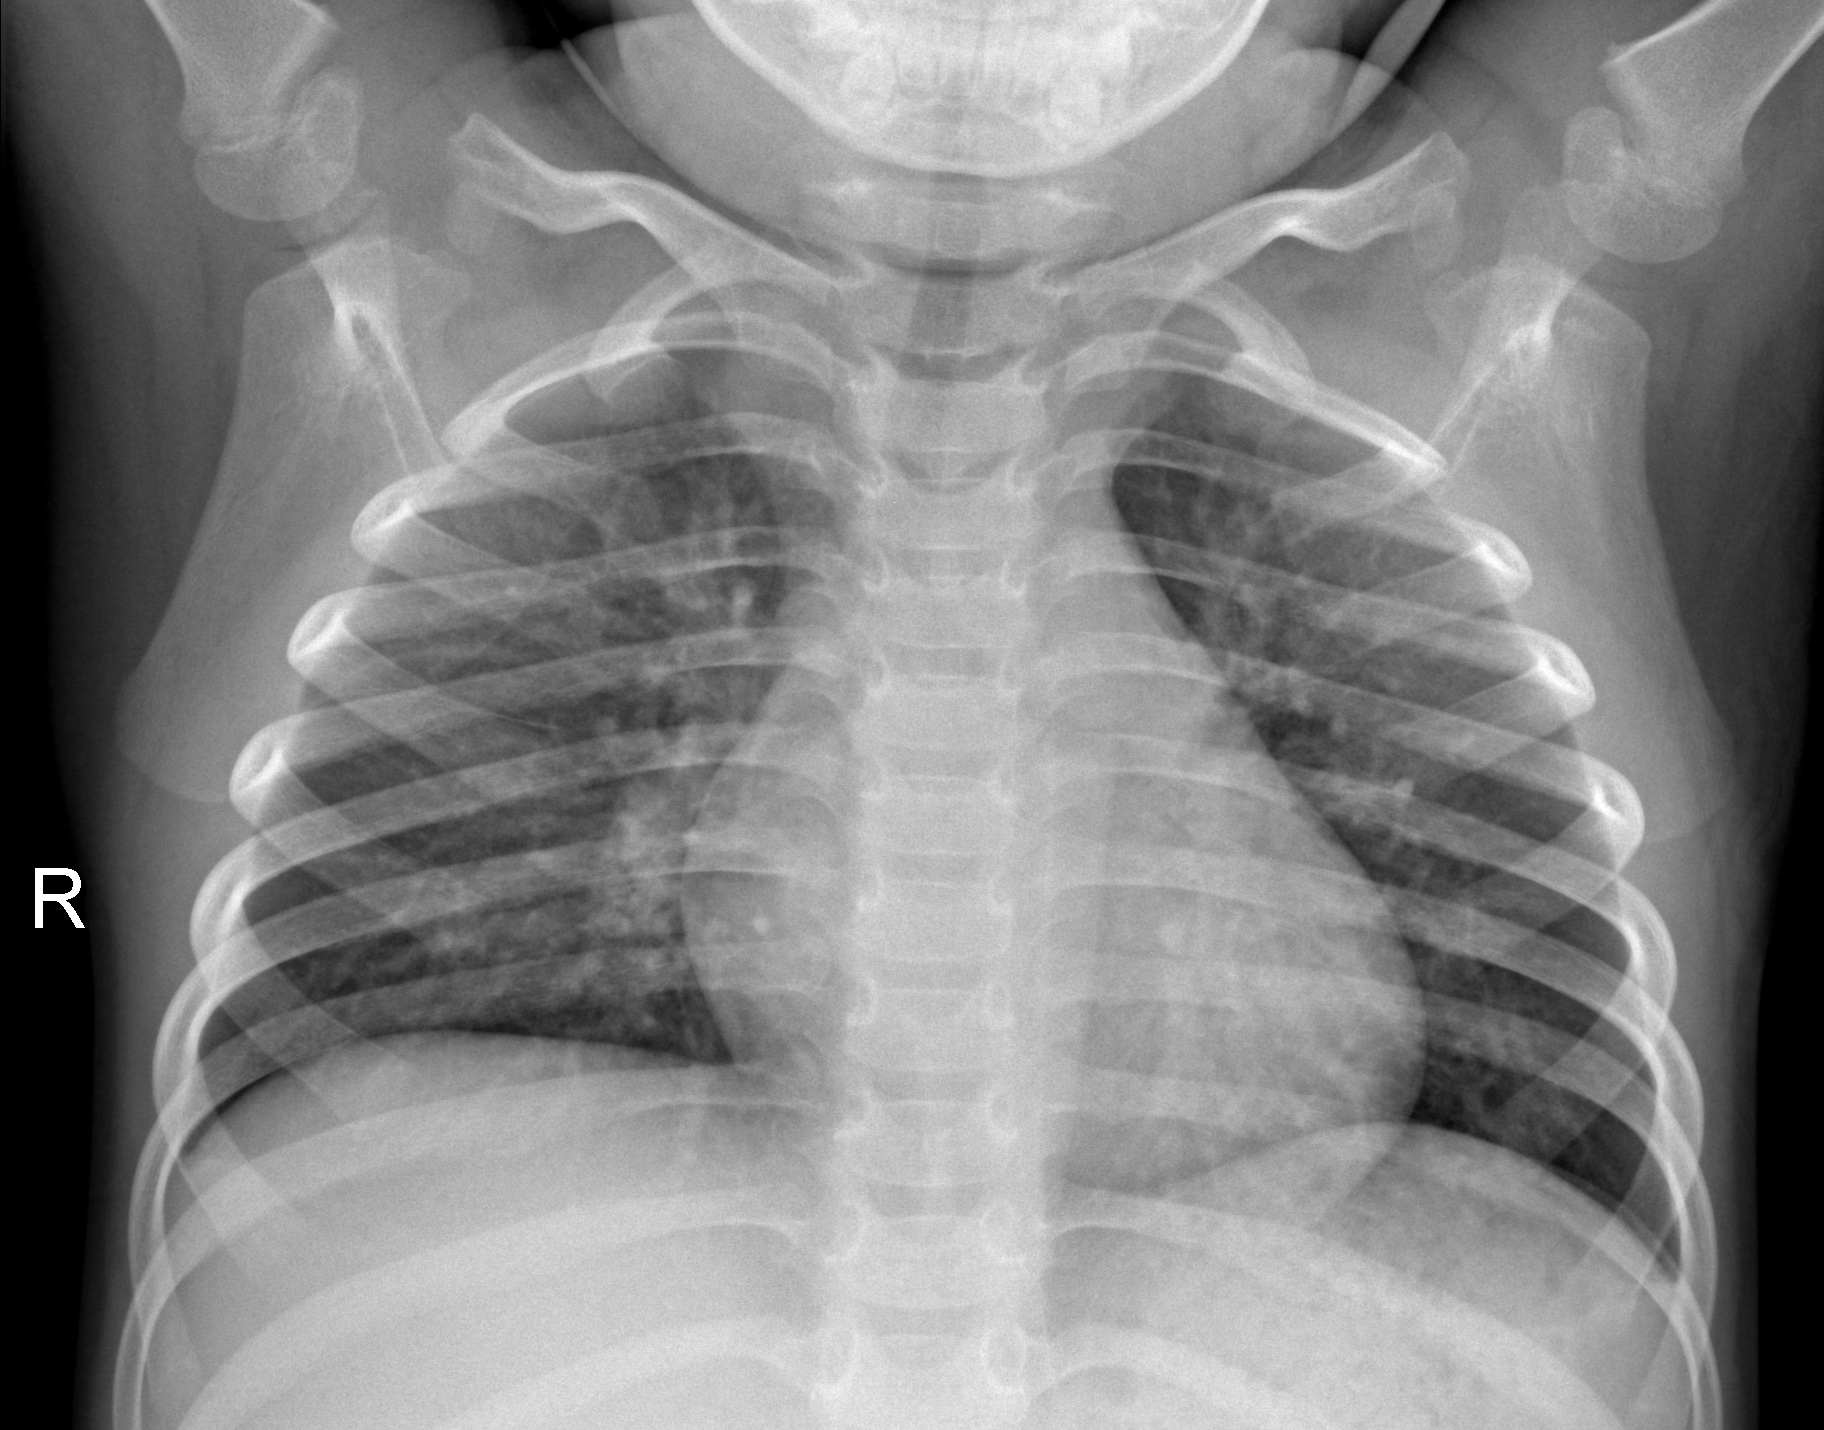
Diagnosis: NORMAL